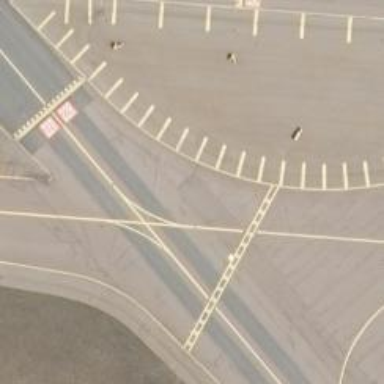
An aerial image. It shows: Image of taxiway at airport.